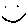
Label: smiley face